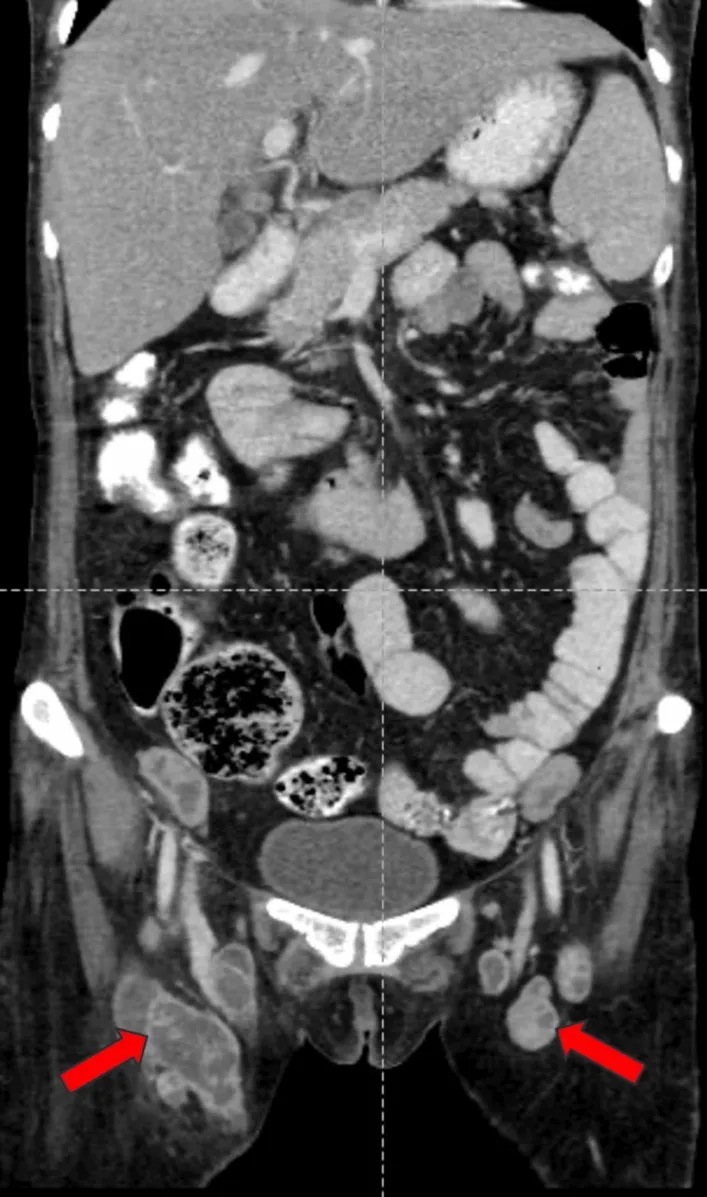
CECT-AP reformatted coronal section showing non-enhancing necrotic lymph nodes in the bilateral inguinal region shown by the red arrows. . CECT-AP: contrast-enhanced computed tomography of the abdomen and pelvis.
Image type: radiology (ct)